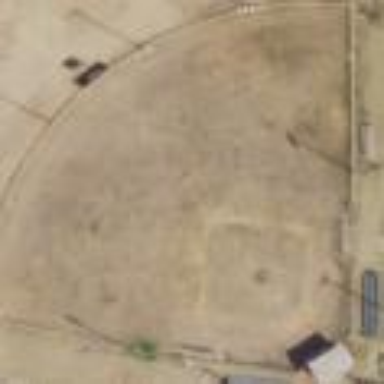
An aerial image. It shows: Softball pitch for leisure and sport activities.